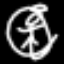
Label: angel